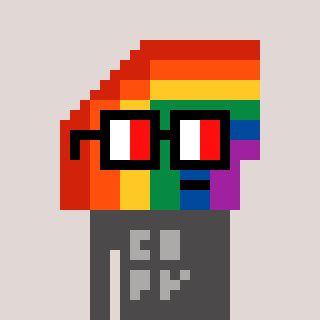
a pixel art character with square glasses with black frames and red eyes, a rainbow-shaped head and a grayscale-colored body on a warm background